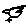
Label: bird